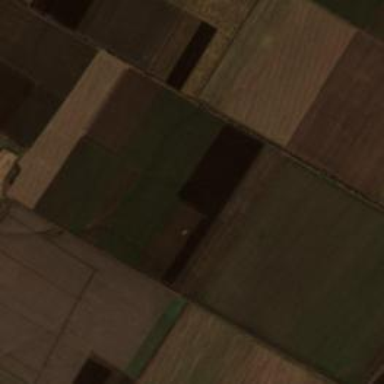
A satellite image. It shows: View of farmland.